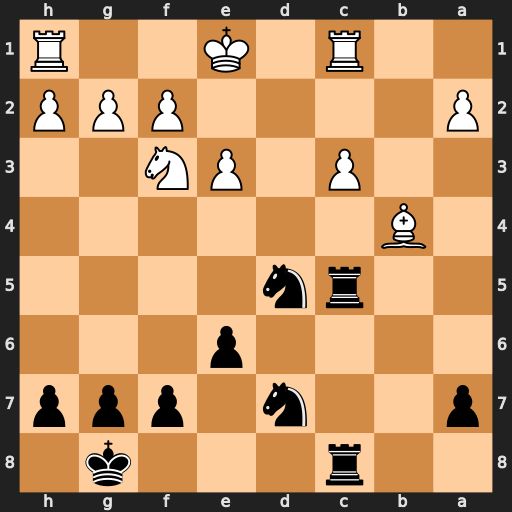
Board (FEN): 2r3k1/p2n1ppp/4p3/2rn4/1B6/2P1PN2/P4PPP/2R1K2R
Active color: b
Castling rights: K
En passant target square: -
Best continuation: Nxb4